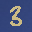
Label: 3